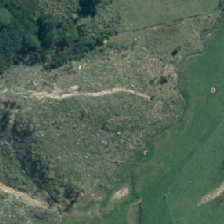
Land cover: harvested_forest